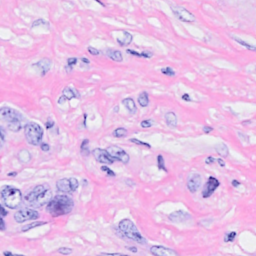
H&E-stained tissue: Breast